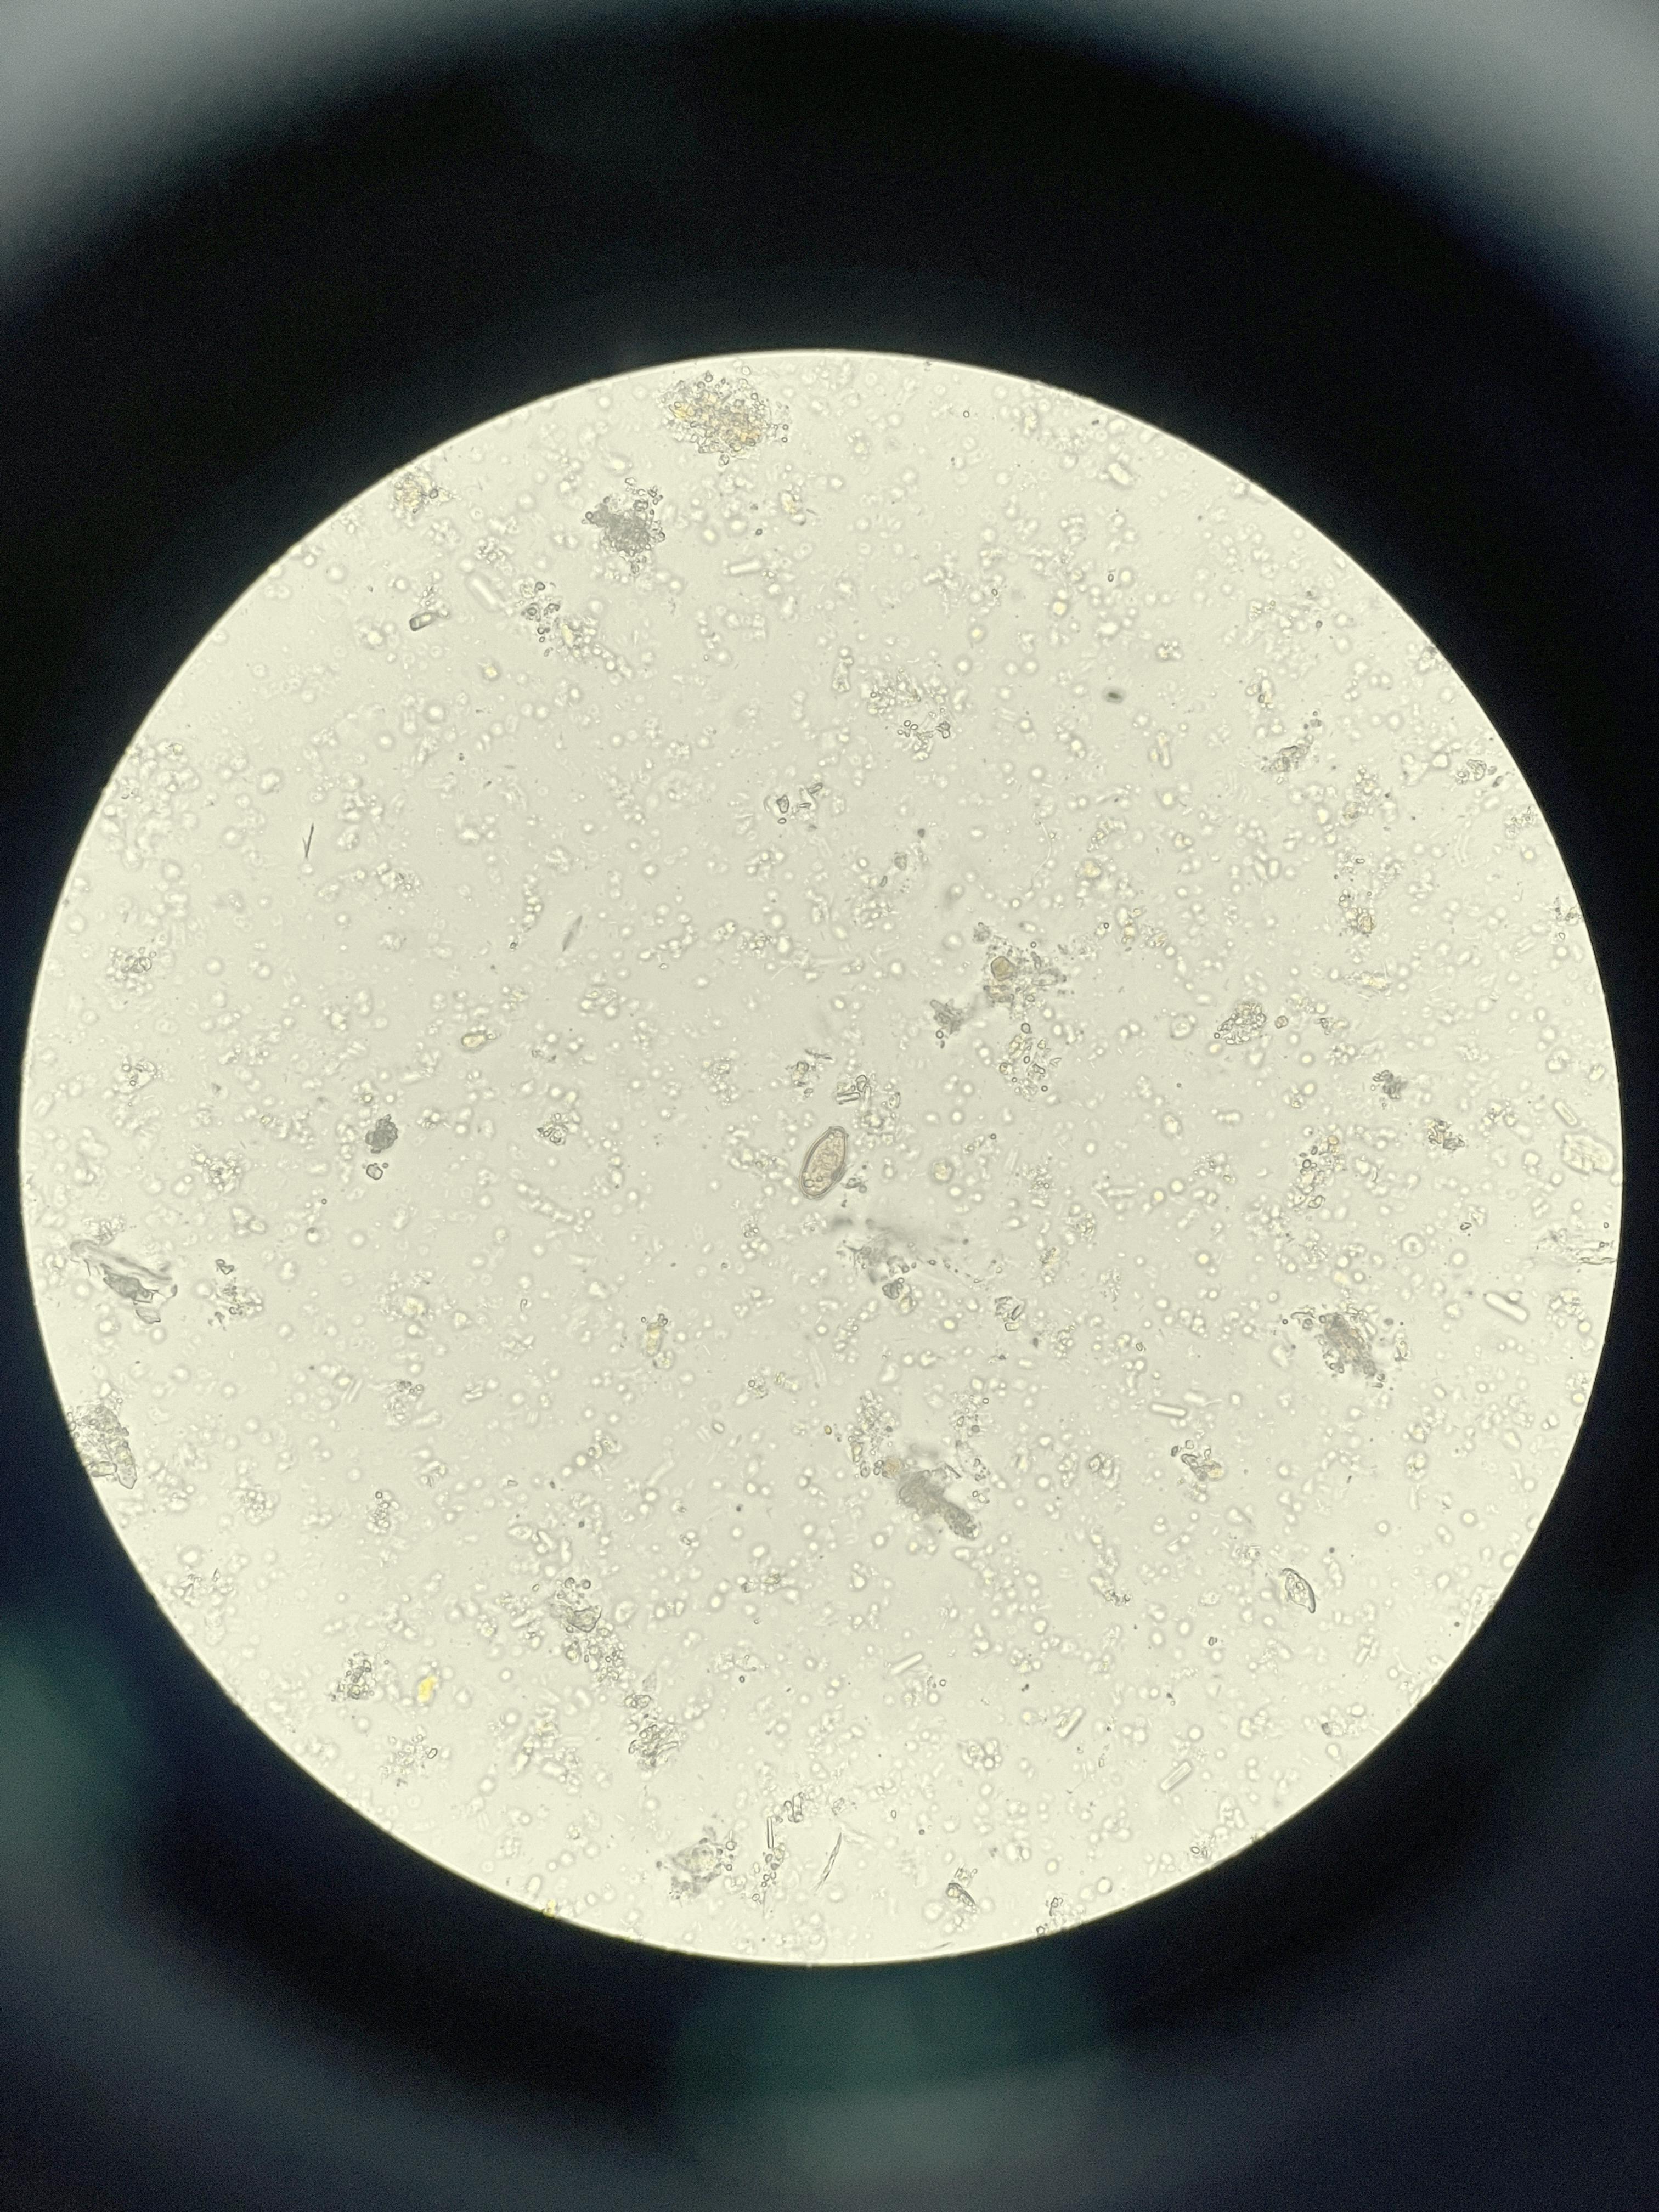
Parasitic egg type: Opisthorchis viverrine